Field crop: tomato
Growth stage: 2
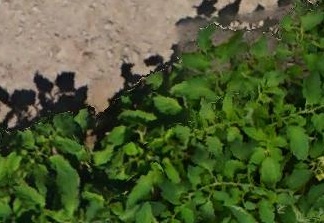
Species: tomato